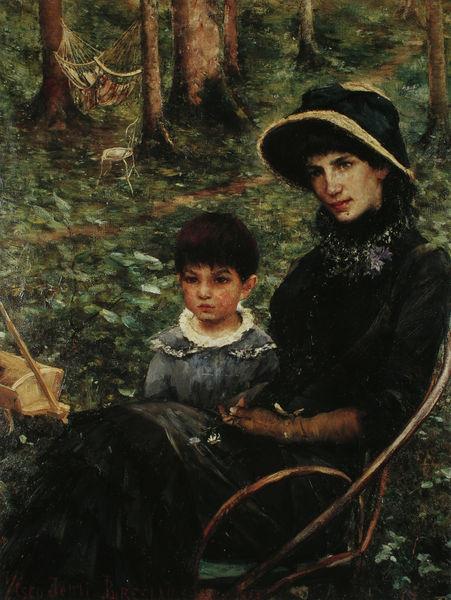
Titel: Die Schwester der Künstlerin mit ihrem Sohn
Künstler: Louise-Catherine Breslau
Standort: Starnberg
Institution: Privatbesitz
Schlagwörter: baum, blau, blätter, dunkel, gemälde, hand, laub, weiß, baumstämme, bäume, grün, impressionismus, landschaft, mädchen, sitzen, blume, blumen, braun, bunt, frau, grau, haar, handschuh, handschuhe, hintergrund, holz, hut, impressionisme, kleid, mund, nase, ohr, renoir, schwarz, stuhl, vordergrund, blick, gras, park, rasen, rot, weg, wiese, schleife, anzug, jung, arm, arme, augen, band, blass, blicke, gesicht, kragen, spitze, bildnis, fünf, hände, möbel, portrait, porträt, rückenlehne, baumstamm, natur, stamm, gebüsch, pfad, haare, sessel, sitzend, kind, mutter, blatt, pflanzen, lippen, schulter, wald, garten, düster, lehne, perspektive, zwei, tüll, klein, ausdruck, hocker, figuren, wagen, stämme, witwe, strohhut, hutband, monet, ernst, vert, manet, korb, junge, rüschen, schoß, betrachter, knabe, krank, bruan, bub, moos, lichtung, noir, tete, scharz, chapeau, deichsel, matrose, wld, mutter und kind, baumgruppe, efeu, chaise, rouge, sombre, liebermann, schaukelstuhl, femme, korbstuhl, hängematte, arbre, bois, foret, paysage, sohn, baumstumpf, spielzeug, bube, matte, rohr, leiterwagen, enfant, fils, mère, fauteuil, huile, arbres, chariot, chemin, garcon, herbe, impressionnisme, bollerwagen, jardin, parc, liegestuhl, feuilles, strunk, mutter mit kind, lit, gant, debout, famille, bourgeoisie, munf, sommerhut, degas, impessionismus, regard, enfance, delacrios, deuil, spielwagen, waln, assise, écharpe, hamac, jouet, berceau, balançoire, schwanrz, peinture à l'huile, brouette, chapeai, tenue de deuil, garçn, cisley, bollerwage, schauke